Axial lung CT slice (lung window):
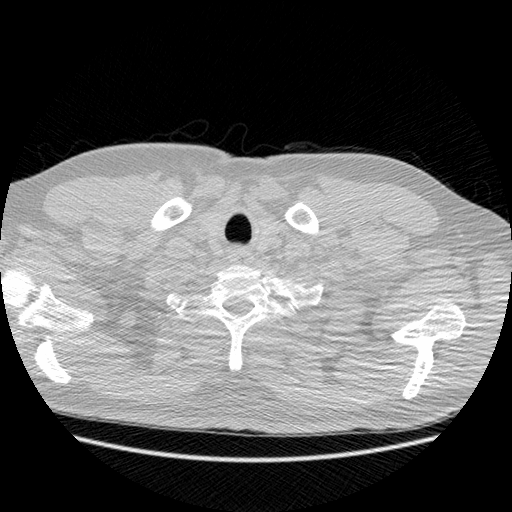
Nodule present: no